Question: I have a challenge from my Front-end mentor, and I want to make the footer below the cta-card section
as you can see on the screen

but even when I change the z-index it doesn't affect it at all.
here is the link to the project page : <URL>
Also here is a link to the repo in github : <URL>
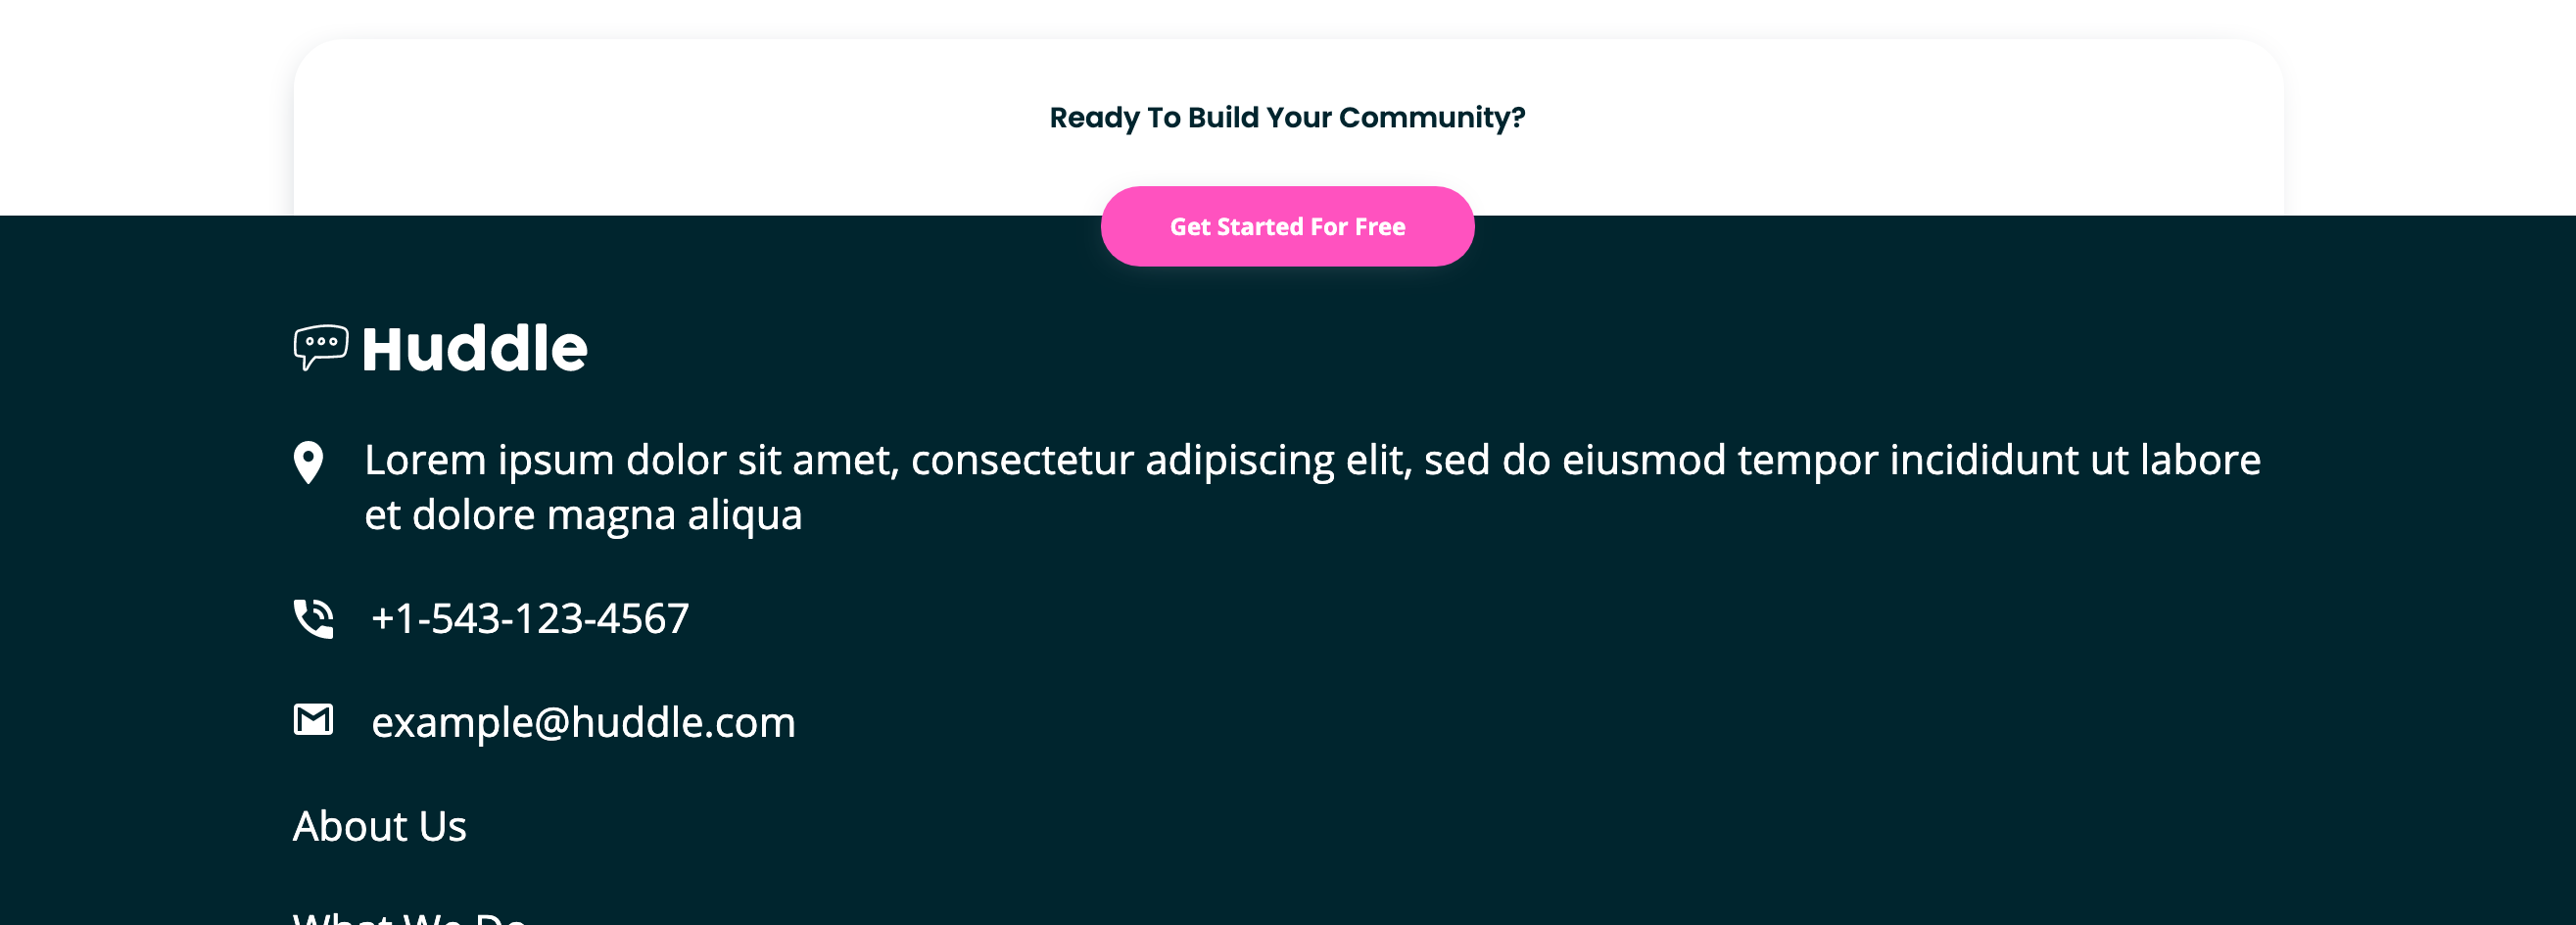
Answer: You can consult this <URL> from css tricks.
The most common use-case where z-index is not working is where one or more elements do not have a 'position' property set to either 'absolute' or 'relative'
> z-index only affects elements that have a position value other than static (the default).
z-index worries aside, it seems that z-index is not actually used on the example page, you can find this out by inspecting the rendered html for the footer.